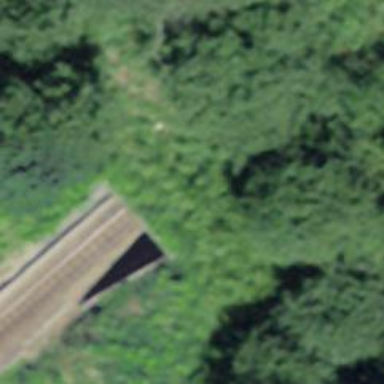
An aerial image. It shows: Narrow-gauge railway tunnel with electrified tracks and single track inside.